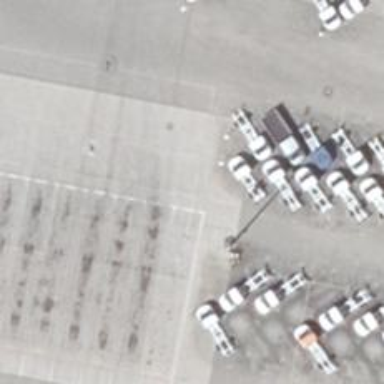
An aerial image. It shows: Parking aisle designated as service road.